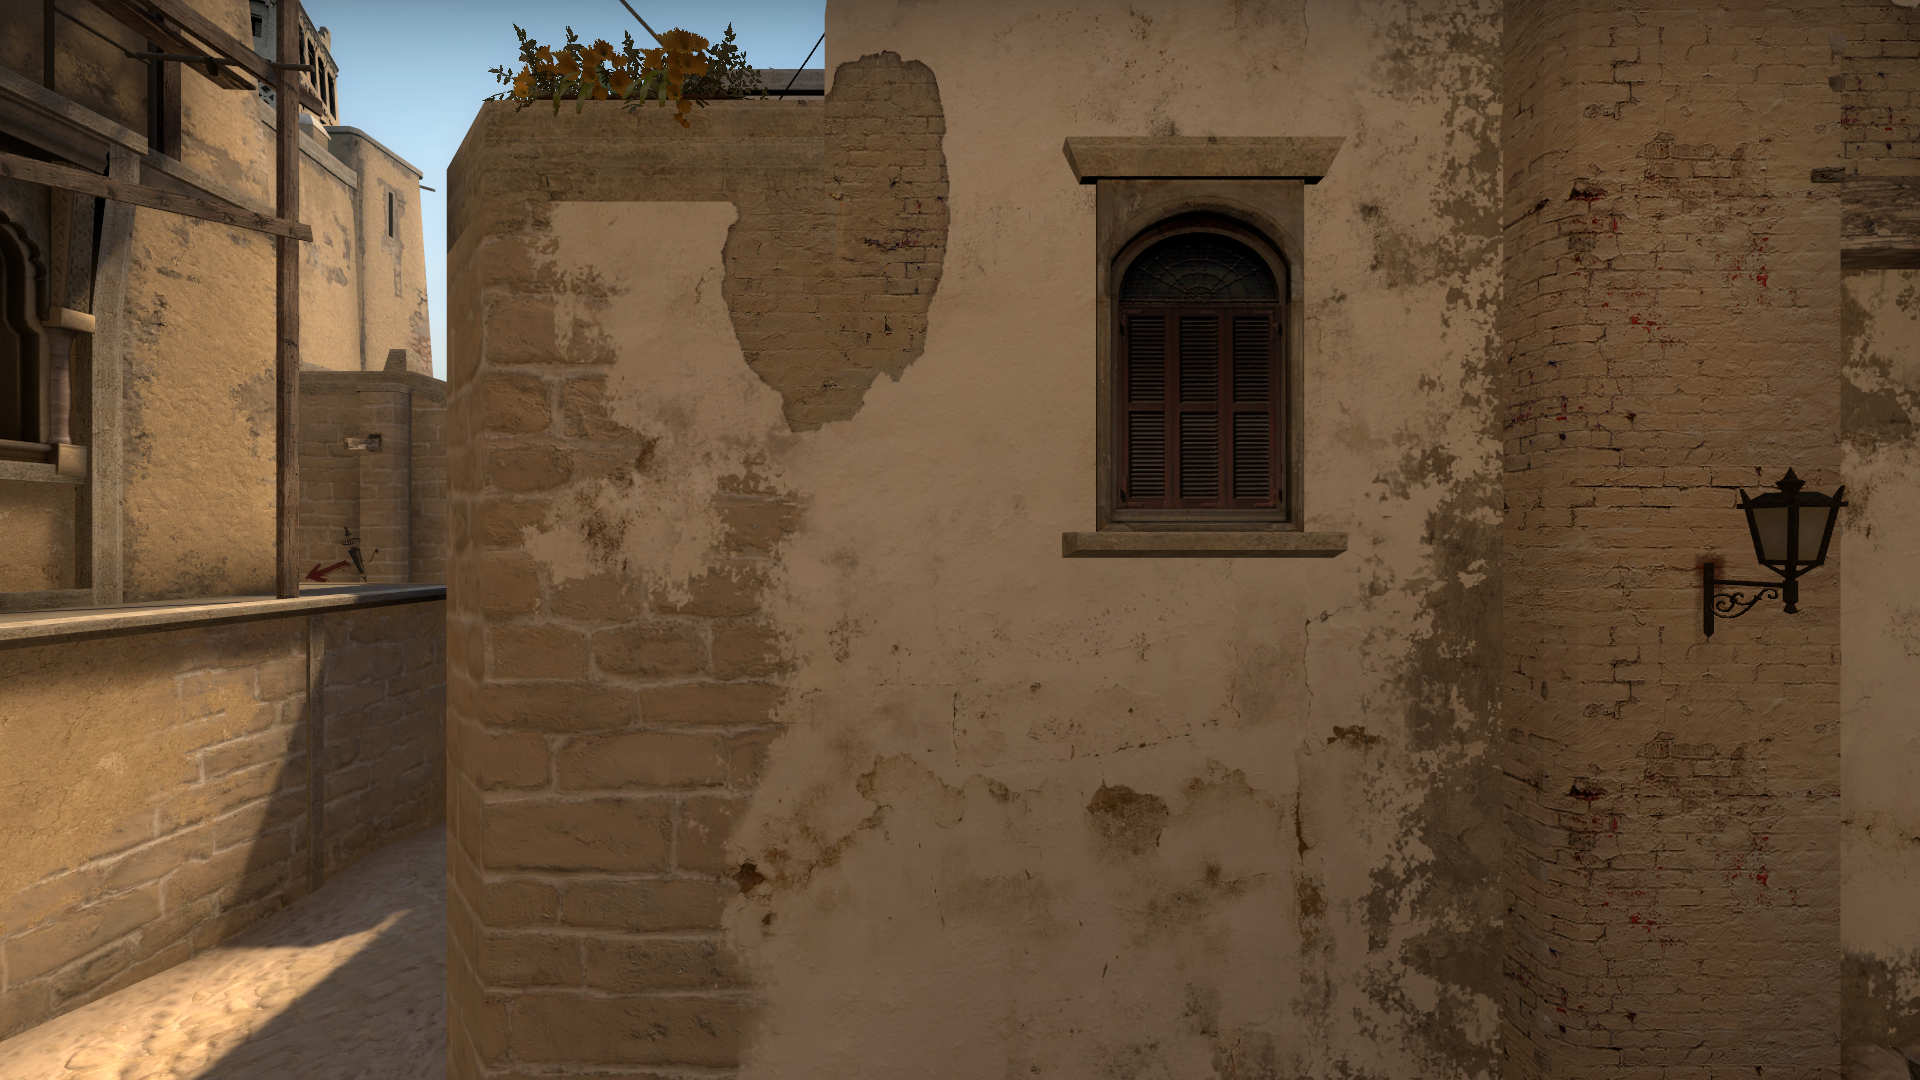
Map: de_mirage